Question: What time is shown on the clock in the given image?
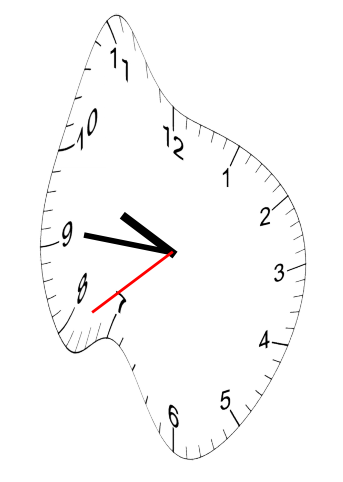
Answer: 09:45:39